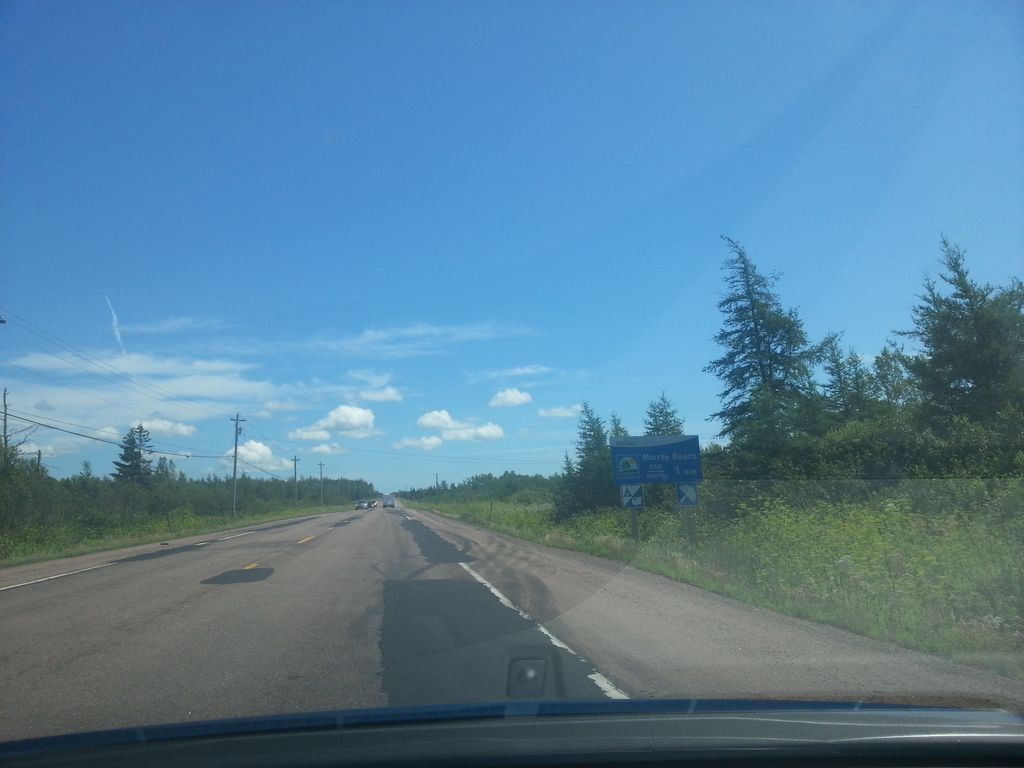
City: charlottetown